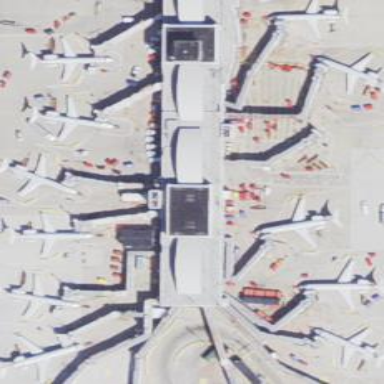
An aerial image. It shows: Airport gate.